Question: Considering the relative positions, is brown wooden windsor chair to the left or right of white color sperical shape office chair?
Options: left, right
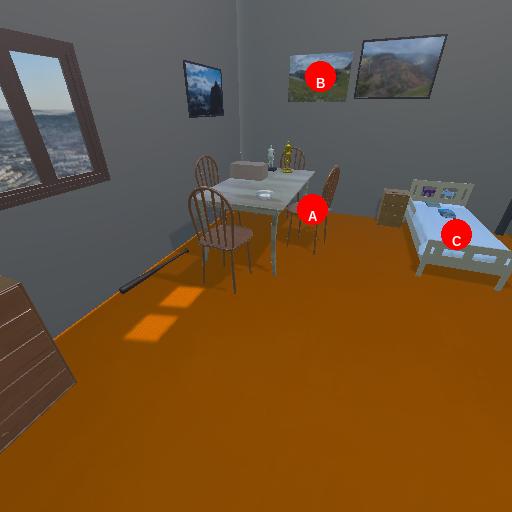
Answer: left